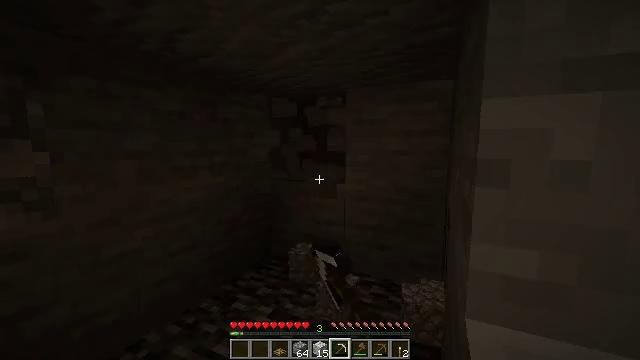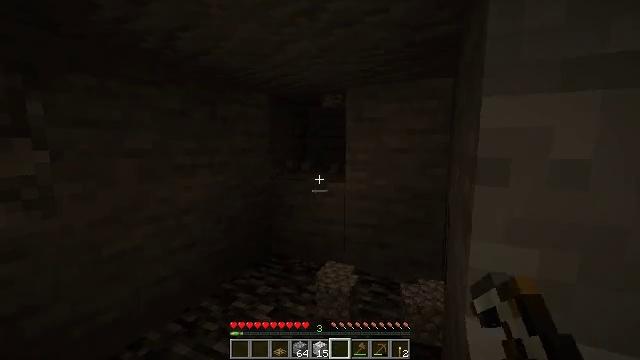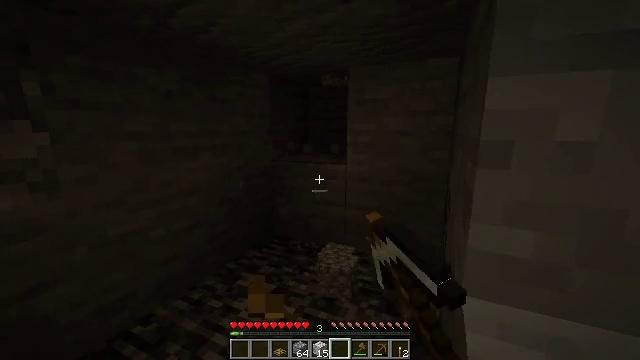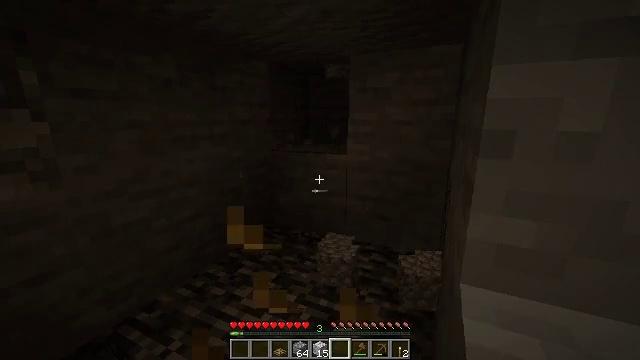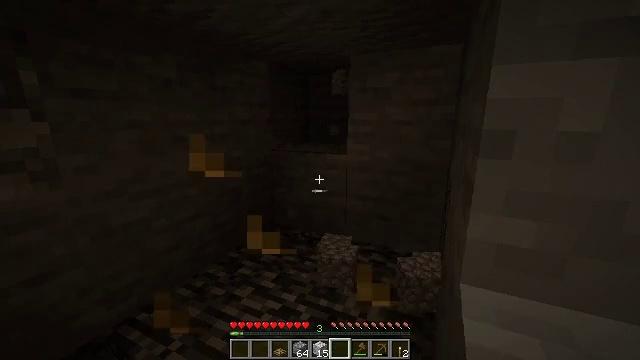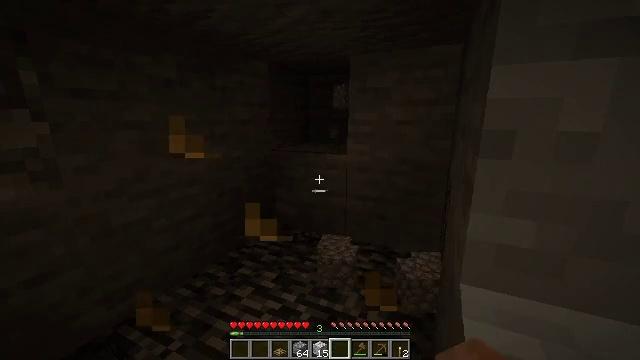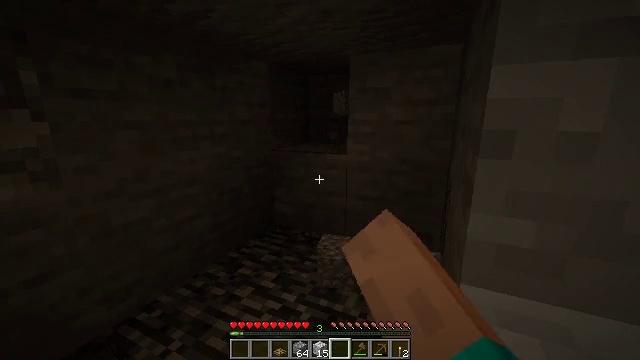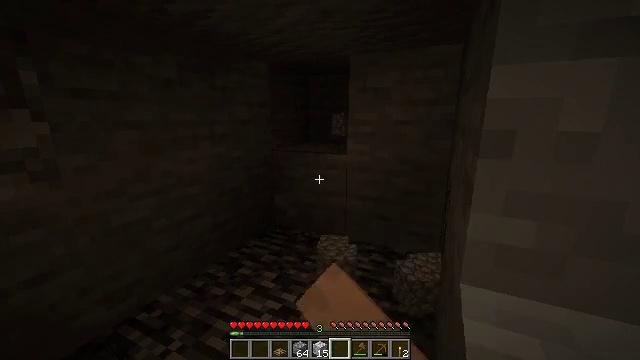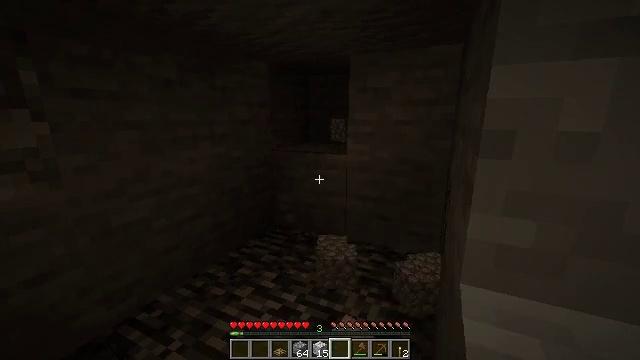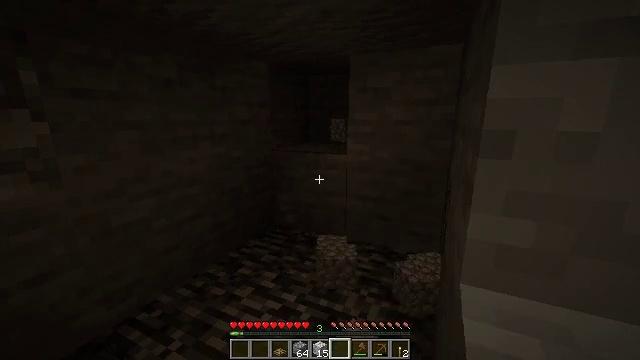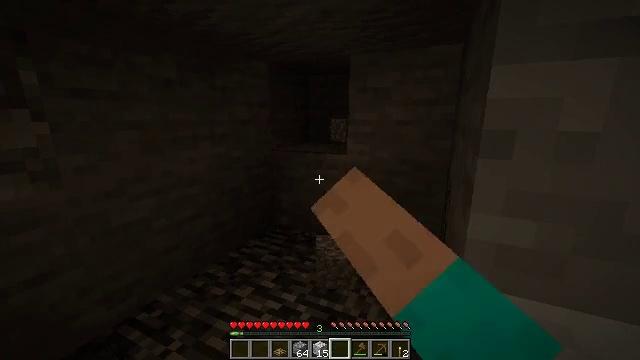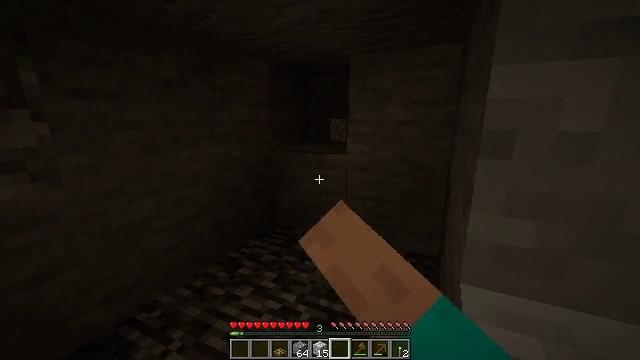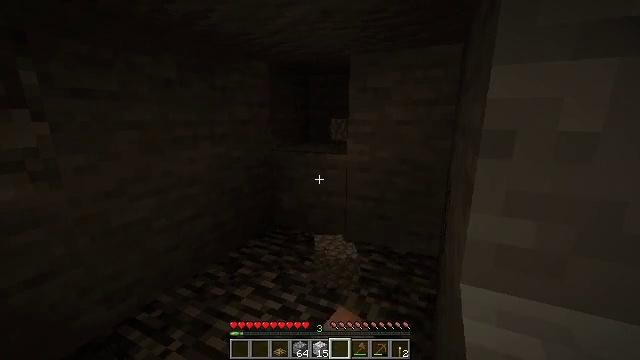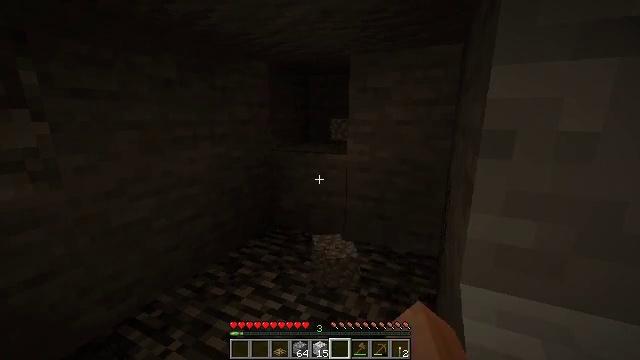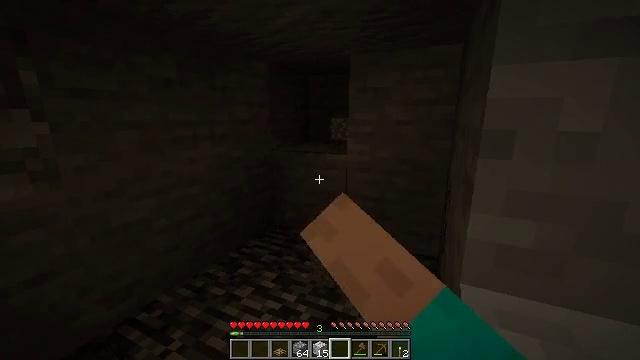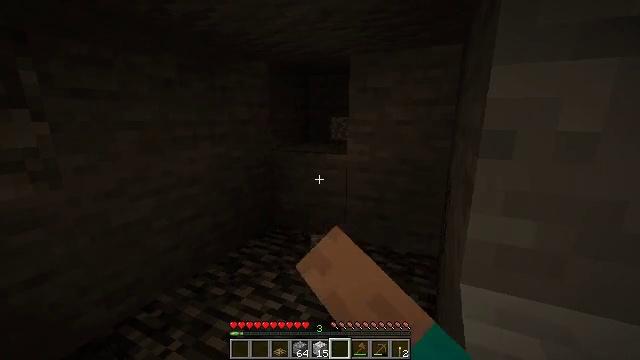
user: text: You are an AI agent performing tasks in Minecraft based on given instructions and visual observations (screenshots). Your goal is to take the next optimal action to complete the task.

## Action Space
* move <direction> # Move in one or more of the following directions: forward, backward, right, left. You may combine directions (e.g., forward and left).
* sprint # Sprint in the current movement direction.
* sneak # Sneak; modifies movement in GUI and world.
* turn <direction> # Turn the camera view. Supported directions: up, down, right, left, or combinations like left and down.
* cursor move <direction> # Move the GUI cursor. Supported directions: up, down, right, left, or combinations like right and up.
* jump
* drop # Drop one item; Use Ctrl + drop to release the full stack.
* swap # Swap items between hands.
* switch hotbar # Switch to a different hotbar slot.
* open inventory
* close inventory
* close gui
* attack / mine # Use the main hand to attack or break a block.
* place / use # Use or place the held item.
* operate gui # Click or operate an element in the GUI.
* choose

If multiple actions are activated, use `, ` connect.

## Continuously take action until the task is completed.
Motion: motion action
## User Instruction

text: Mine the wall torch to remove it.
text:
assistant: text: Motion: attack / mine
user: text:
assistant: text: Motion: turn down, attack / mine
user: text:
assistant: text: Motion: turn down, attack / mine
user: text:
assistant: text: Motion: attack / mine
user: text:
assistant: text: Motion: attack / mine
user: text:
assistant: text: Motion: attack / mine
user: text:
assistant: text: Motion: attack / mine
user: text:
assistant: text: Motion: attack / mine
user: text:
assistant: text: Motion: attack / mine
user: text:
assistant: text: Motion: attack / mine
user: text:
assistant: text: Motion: attack / mine
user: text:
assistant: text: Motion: attack / mine
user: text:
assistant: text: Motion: attack / mine
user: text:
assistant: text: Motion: attack / mine
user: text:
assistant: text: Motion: attack / mine
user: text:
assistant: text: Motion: attack / mine
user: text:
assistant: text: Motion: no_op
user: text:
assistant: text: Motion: no_op
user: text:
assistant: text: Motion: no_op
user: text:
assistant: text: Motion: no_op
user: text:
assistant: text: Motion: no_op
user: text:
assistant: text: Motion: no_op
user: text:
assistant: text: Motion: no_op
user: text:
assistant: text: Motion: no_op
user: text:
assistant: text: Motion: no_op
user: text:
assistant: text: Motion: no_op
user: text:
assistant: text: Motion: no_op
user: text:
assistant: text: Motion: no_op
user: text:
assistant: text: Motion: no_op
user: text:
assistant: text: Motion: no_op